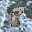
Label: 8